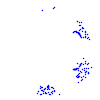
Particle: proton